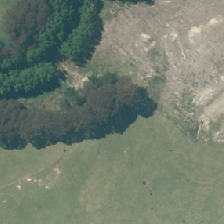
Land cover: harvested_forest